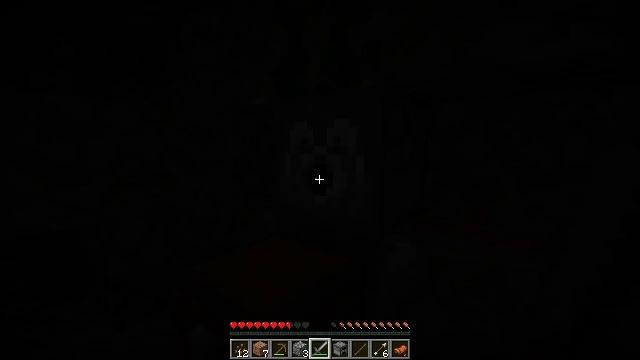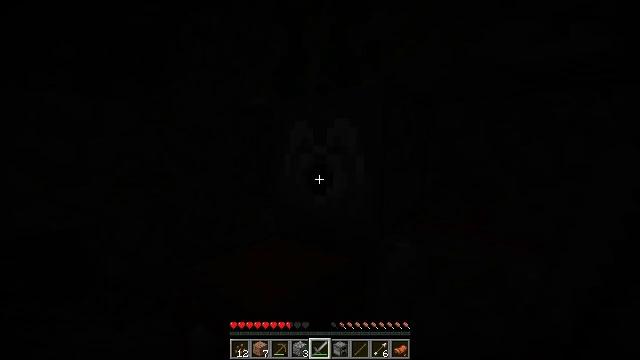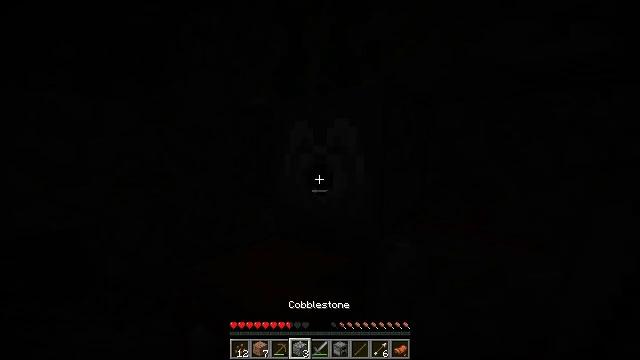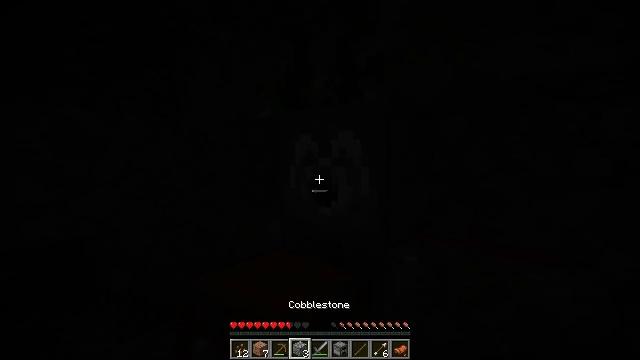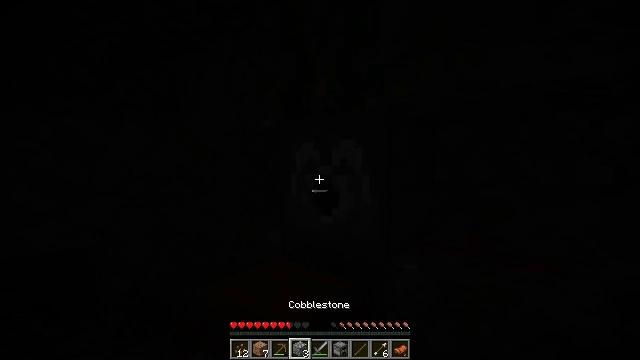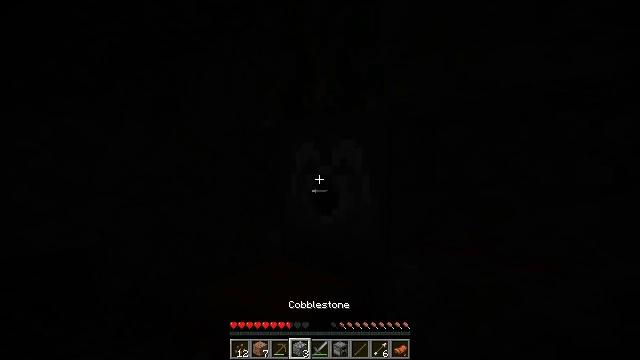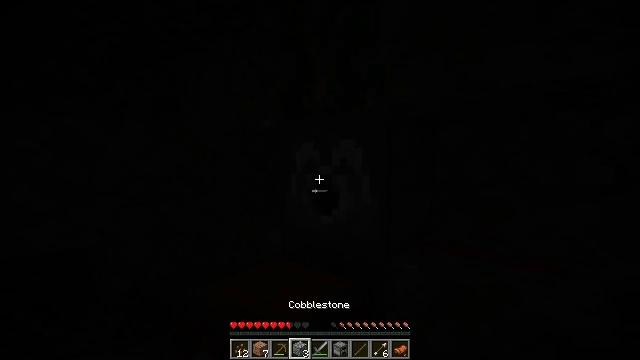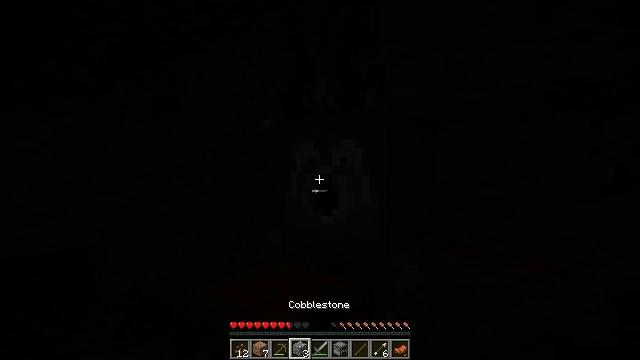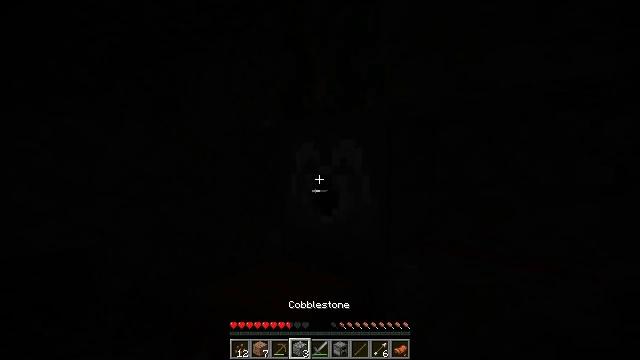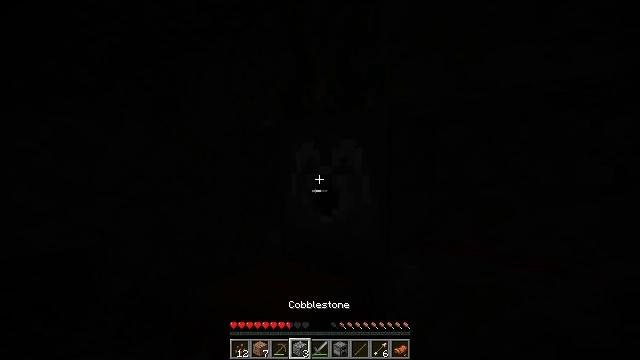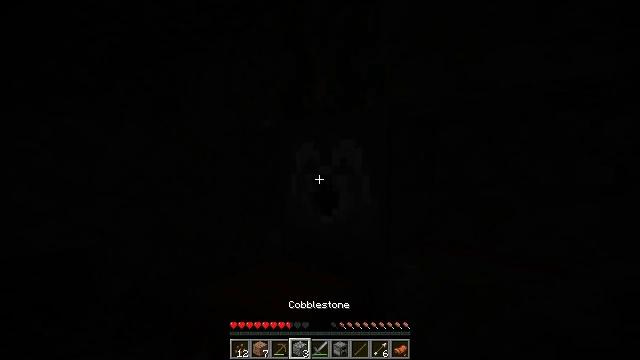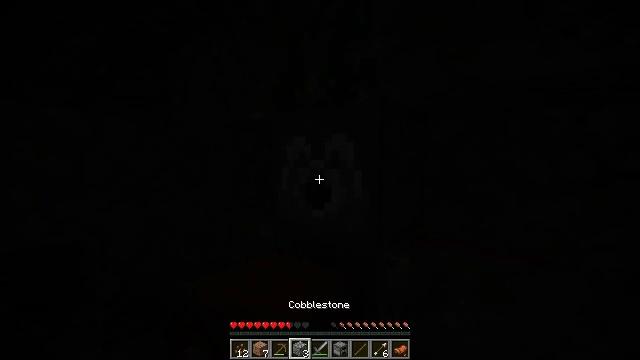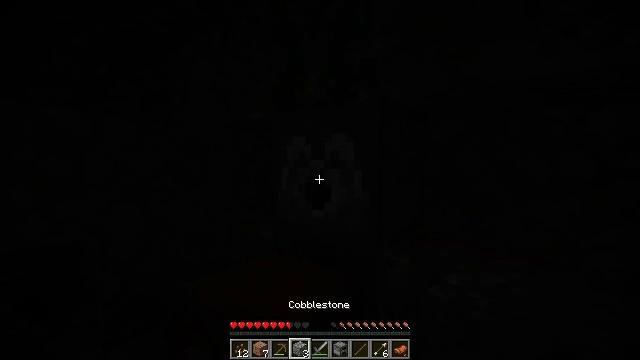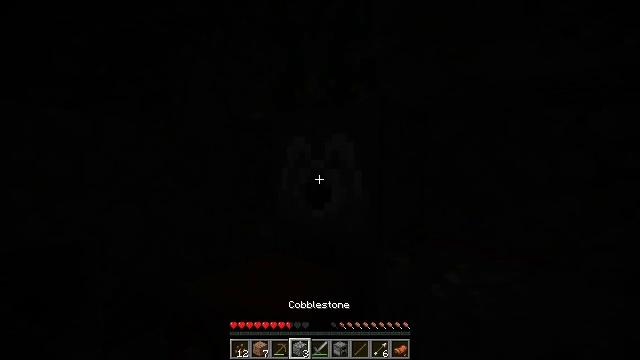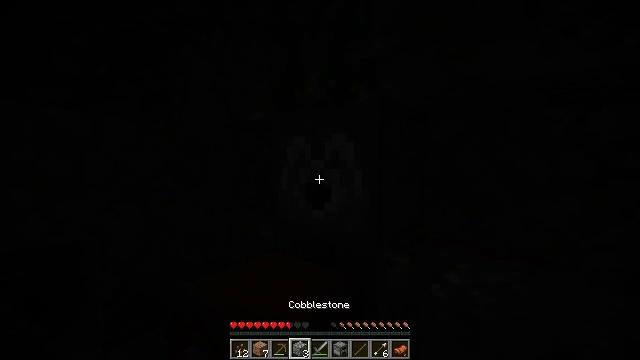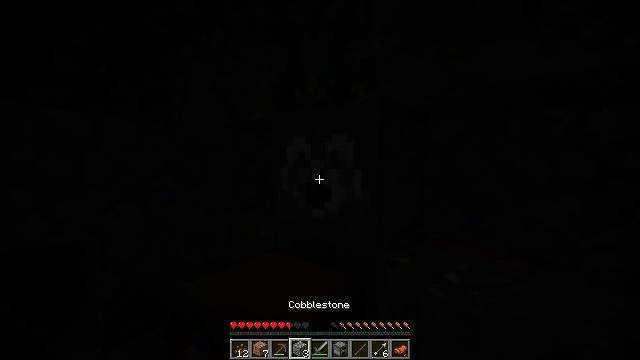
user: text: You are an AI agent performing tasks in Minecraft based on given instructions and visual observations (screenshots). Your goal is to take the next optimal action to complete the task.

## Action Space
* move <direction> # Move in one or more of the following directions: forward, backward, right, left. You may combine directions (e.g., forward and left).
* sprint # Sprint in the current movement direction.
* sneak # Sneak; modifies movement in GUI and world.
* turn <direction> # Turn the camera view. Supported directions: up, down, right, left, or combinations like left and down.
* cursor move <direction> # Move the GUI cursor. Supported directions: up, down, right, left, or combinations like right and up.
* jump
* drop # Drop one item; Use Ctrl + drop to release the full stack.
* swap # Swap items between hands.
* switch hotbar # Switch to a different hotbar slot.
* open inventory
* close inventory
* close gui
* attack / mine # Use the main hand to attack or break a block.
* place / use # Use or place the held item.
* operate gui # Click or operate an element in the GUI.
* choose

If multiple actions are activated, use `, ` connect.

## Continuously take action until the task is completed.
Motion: motion action
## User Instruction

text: Destroy the dispenser to move it.
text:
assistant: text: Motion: no_op
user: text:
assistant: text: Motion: no_op
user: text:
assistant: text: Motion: turn left and up
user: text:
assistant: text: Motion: turn up
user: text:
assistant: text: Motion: no_op
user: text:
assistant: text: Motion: no_op
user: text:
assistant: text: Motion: no_op
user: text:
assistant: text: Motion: no_op
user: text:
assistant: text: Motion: no_op
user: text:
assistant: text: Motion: no_op
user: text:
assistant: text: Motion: turn right and down
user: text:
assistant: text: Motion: no_op
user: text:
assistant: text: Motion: no_op
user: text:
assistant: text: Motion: no_op
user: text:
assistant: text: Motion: no_op
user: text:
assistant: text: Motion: turn right and down
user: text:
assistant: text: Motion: no_op
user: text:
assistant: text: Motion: no_op
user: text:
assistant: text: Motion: no_op
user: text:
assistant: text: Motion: no_op
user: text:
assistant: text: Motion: no_op
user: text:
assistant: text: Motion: no_op
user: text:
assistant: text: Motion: no_op
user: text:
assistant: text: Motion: attack / mine
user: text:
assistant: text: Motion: attack / mine
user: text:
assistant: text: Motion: attack / mine
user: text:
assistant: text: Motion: attack / mine
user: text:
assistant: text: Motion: attack / mine
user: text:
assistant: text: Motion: attack / mine
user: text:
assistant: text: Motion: attack / mine